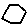
Label: hexagon